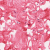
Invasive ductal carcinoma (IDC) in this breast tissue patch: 0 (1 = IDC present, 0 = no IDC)